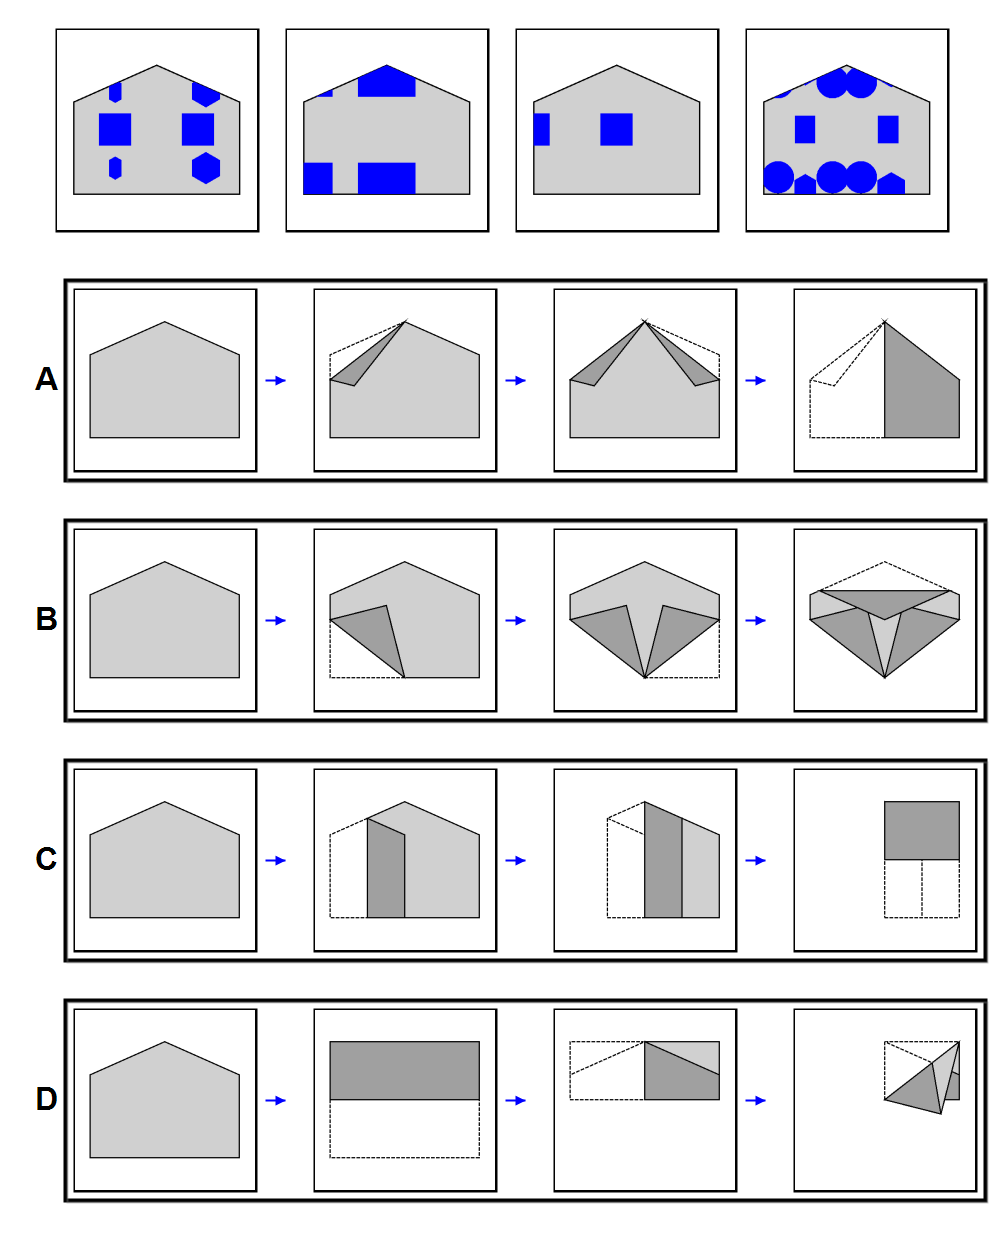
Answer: C